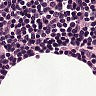
Metastatic tissue present: no